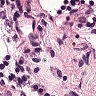
Metastatic tissue present: no